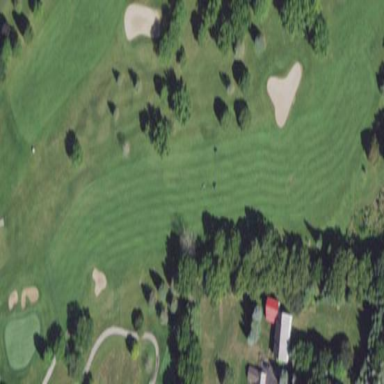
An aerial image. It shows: Golf fairway surrounded by grass.